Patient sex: M
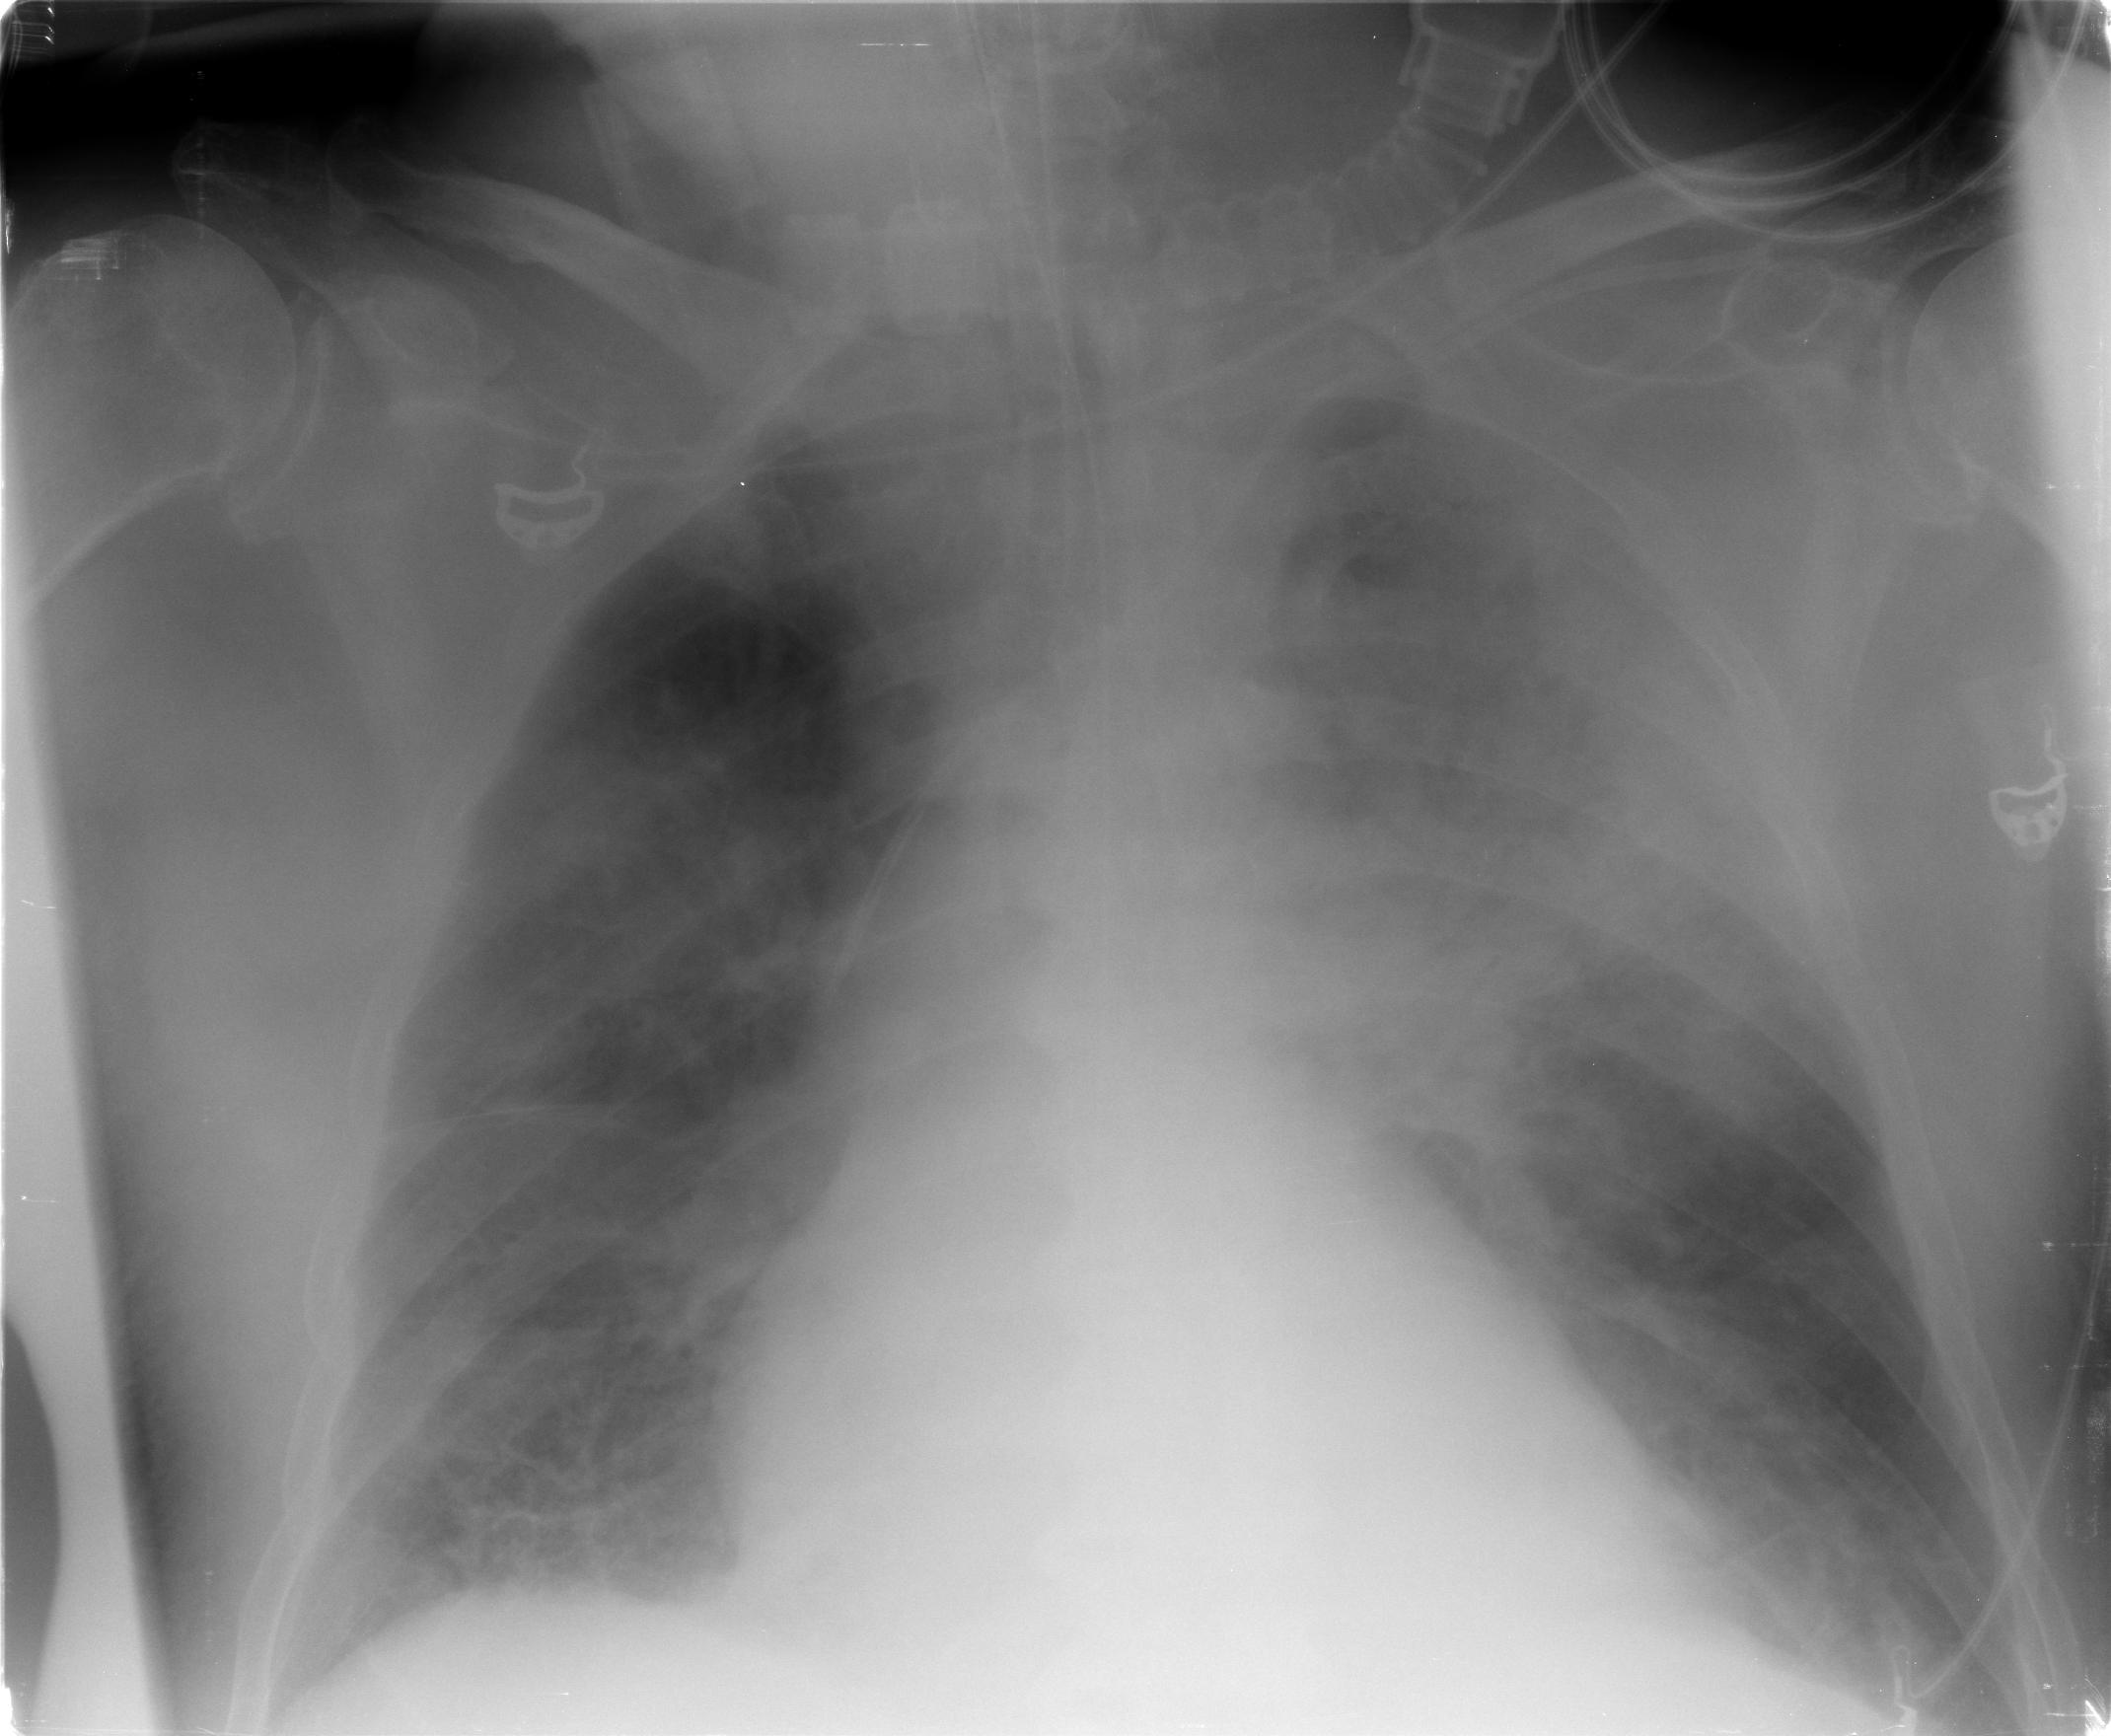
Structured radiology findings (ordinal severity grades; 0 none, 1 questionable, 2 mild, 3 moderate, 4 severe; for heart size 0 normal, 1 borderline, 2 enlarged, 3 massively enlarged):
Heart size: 0
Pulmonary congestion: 2
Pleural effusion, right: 0
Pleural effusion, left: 0
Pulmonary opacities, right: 2
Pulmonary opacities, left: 3
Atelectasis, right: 2
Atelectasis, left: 2